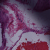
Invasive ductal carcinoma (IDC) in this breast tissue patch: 0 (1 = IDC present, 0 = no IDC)